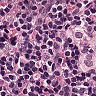
Metastatic tissue present: no